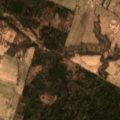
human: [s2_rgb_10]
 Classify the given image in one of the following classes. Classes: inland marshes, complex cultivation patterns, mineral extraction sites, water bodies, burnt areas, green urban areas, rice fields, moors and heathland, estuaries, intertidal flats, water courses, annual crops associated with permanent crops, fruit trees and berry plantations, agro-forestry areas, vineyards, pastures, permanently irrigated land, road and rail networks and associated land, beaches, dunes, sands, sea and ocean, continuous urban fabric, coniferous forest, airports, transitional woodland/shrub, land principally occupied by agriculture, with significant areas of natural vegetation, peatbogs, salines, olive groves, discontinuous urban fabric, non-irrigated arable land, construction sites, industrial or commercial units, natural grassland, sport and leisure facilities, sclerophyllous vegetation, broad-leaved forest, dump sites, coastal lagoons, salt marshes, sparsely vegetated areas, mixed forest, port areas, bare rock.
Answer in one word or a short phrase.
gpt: non-irrigated arable land, pastures, complex cultivation patterns, land principally occupied by agriculture, with significant areas of natural vegetation, mixed forest